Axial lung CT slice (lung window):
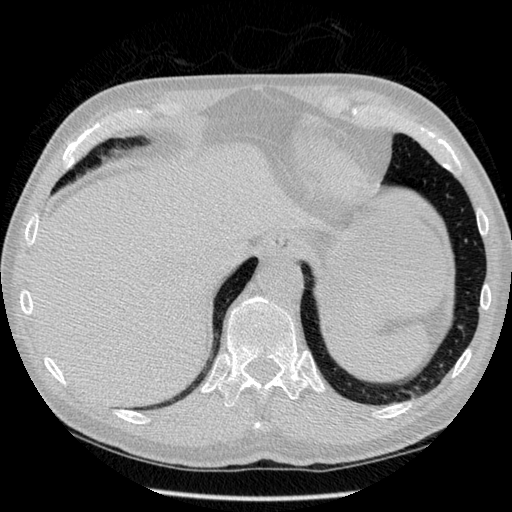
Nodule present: no